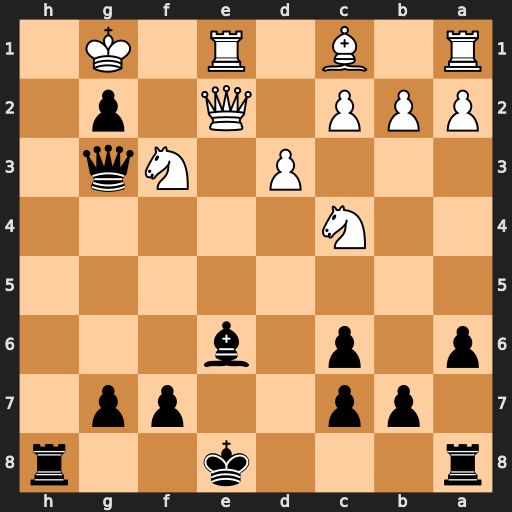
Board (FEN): r3k2r/1pp2pp1/p1p1b3/8/2N5/3P1Nq1/PPP1Q1p1/R1B1R1K1
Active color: b
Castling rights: kq
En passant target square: -
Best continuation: Rh1#